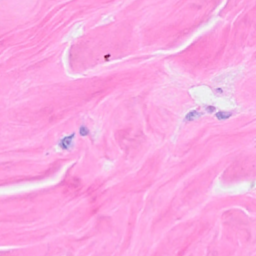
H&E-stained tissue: Breast